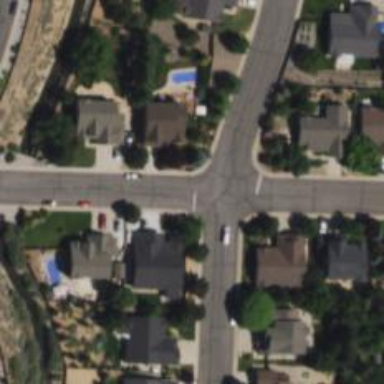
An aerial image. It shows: Residential road with asphalt surface and separate sidewalk.